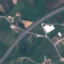
Label: Highway